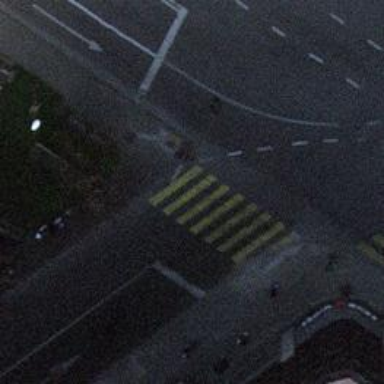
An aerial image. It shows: Crossing with traffic signals.